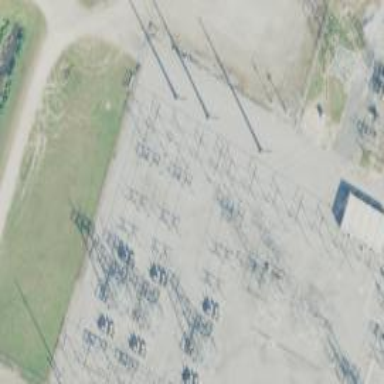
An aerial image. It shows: Switch for power supply.